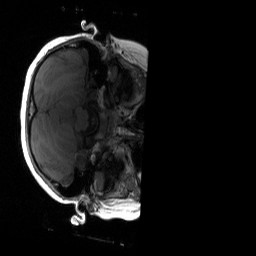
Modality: T1w
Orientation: axial
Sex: female
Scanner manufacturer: siemens
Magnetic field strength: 3 T
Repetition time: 1.9 s
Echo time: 0.00243 s